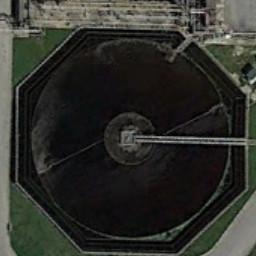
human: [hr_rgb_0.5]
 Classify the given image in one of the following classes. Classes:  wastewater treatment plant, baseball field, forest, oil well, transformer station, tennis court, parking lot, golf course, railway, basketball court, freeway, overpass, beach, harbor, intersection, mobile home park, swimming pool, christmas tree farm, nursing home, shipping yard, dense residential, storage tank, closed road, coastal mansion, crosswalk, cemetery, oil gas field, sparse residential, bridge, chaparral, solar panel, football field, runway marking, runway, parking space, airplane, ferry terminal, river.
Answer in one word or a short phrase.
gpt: wastewater treatment plant